Question: I was trying to select a block of code and do the word replacement inside that block.
(Trying to replace all the letter b in the second and third line with letter d)
However, I cannot reach the end of a few lines while selecting.
For example, I cannot select all the characters in the second and third line. Any idea how can I do it? Images below shows how much I can select at most for the second and third line, cannot move the cursor further to the right.

Thanks!
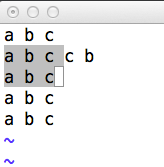
Answer: You can try to :set virtualedit+=block